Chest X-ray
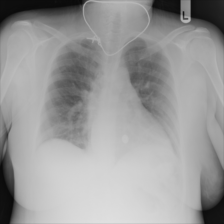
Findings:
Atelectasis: negative
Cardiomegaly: negative
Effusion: negative
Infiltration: negative
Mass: negative
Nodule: negative
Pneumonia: negative
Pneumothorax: negative
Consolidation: negative
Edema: negative
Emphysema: negative
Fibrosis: negative
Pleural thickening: negative
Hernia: negative